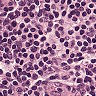
Metastatic tissue present: no